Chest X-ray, AP view. Patient: 40 years old, sex M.
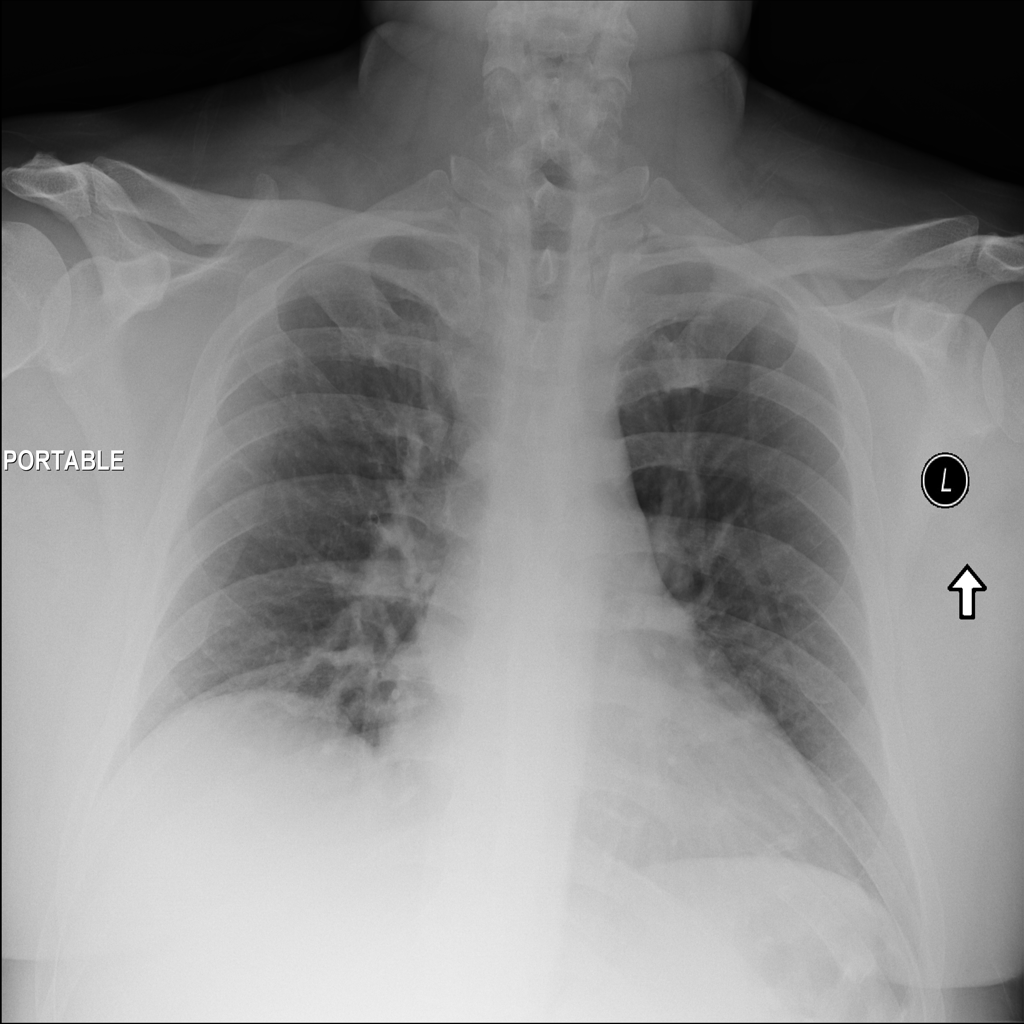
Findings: No Finding